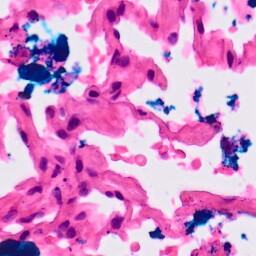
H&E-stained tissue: Lung